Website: crate-barrel
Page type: gifting
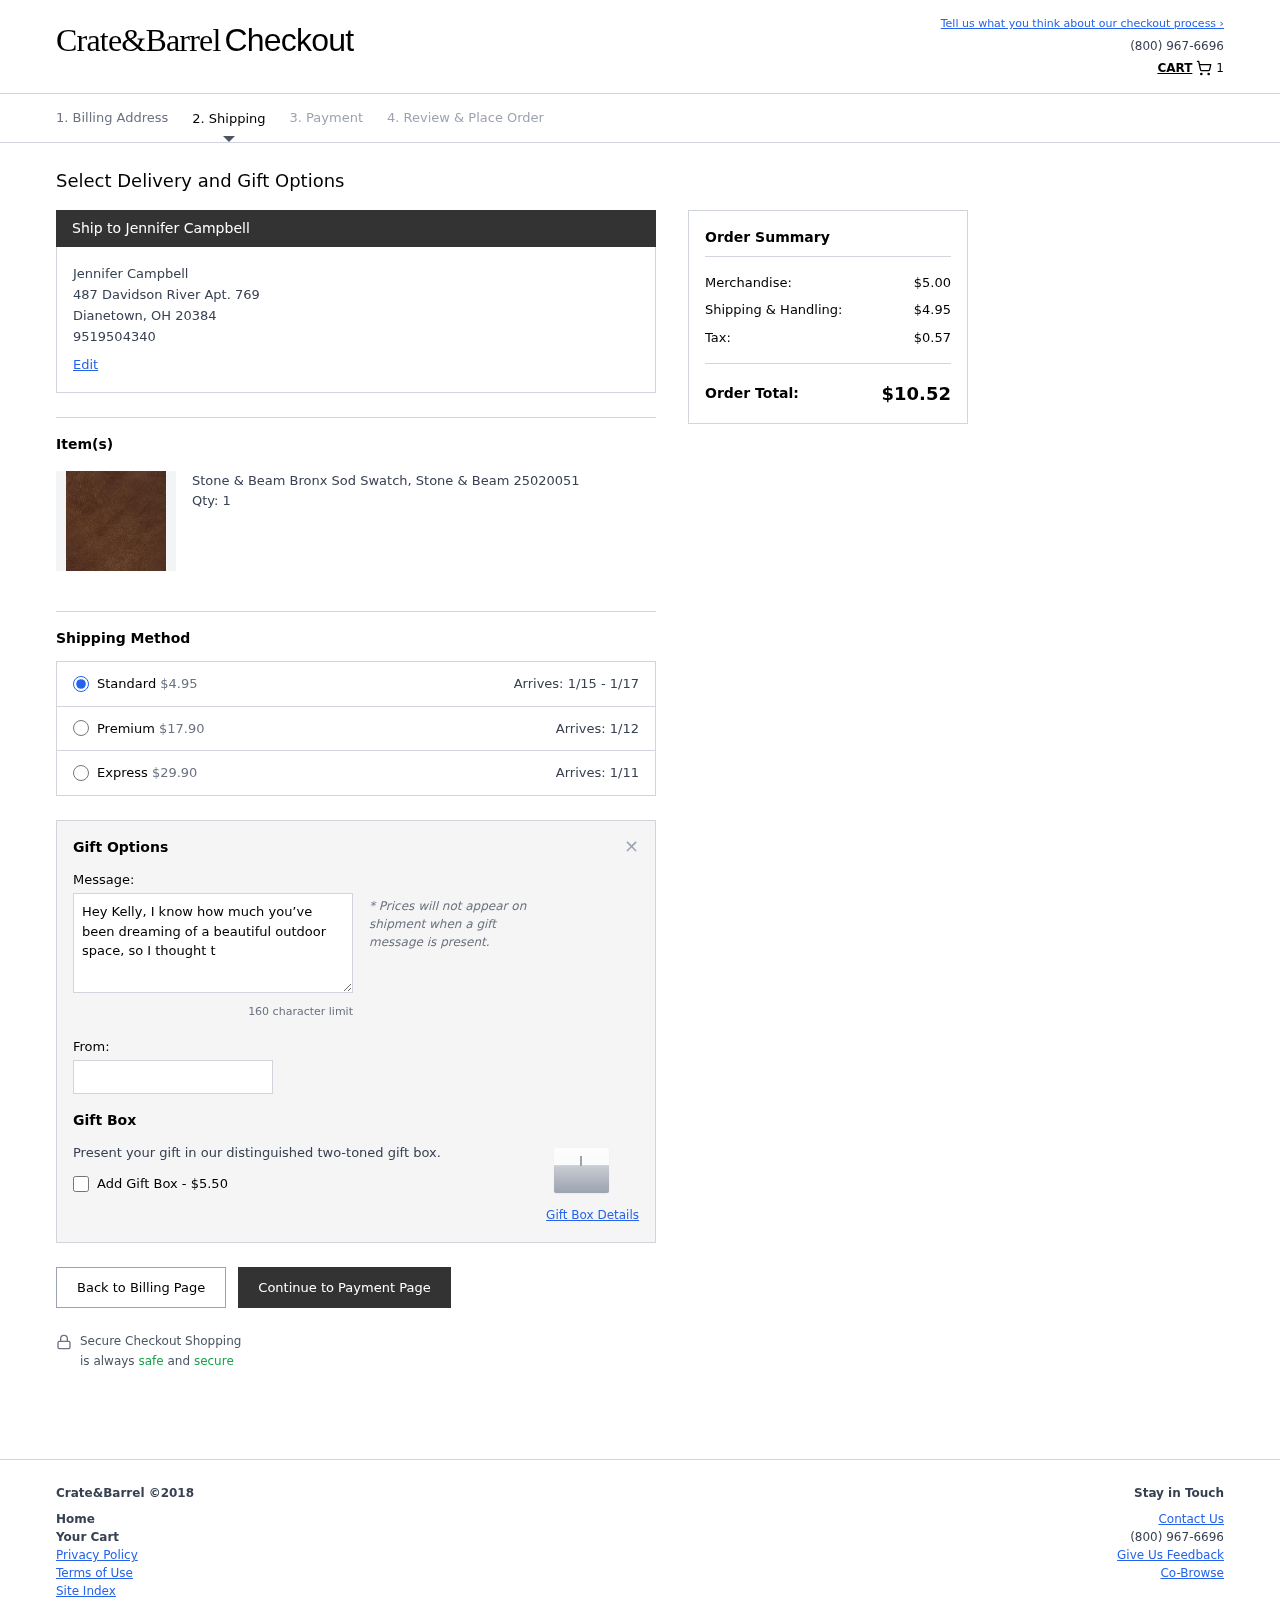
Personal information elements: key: PII_CITY
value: Dianetown
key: PII_FULLNAME
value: Jennifer Campbell
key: PII_GIFT_FIRSTNAME
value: Kelly
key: PII_GIFT_MESSAGE
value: Hey Kelly, I know how much you’ve been dreaming of a beautiful outdoor space, so I thought this sod swatch would be a fun touch for your garden plans! Can’t wait to see how it brings your vision to life. Enjoy!
Jennifer
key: PII_PHONE
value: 9519504340
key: PII_POSTCODE
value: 20384
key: PII_STATE_ABBR
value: OH
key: PII_STREET
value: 487 Davidson River Apt. 769
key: PII_FULLNAME2
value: Jennifer Campbell
Product elements: key: PRODUCT1_NAME
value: Stone & Beam Bronx Sod Swatch, Stone & Beam 25020051
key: PRODUCT1_QUANTITY
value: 1
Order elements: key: ORDER_NUM_ITEMS
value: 1
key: ORDER_SHIPPING_COST
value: $4.95
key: ORDER_DELIVERY_DATE_RANGE
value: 1/15 - 1/17
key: ORDER_PREMIUM_SHIPPING
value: $17.90
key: ORDER_PREMIUM_DATE
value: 1/12
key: ORDER_EXPRESS_SHIPPING
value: $29.90
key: ORDER_EXPRESS_DATE
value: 1/11
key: ORDER_SUBTOTAL
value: $5.00
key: ORDER_TAX
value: $0.57
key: ORDER_TOTAL
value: $10.52